Question: I have an array that holds the names and then displays the appropriate graphics using:
public void paintComponent(Graphics g){
'''
for(int i = 0; i<20; i++)
{
for(int j = 0; j<20; j++)
{
if(testMap.getData(i+(rowX-7), j+(columnY-7)).indexOf("rock") >= 0)
{
g.drawImage(image3, j*50 + 5*add, i*50 + 5*add2, 50, 50, this);
}
}
}
'''
This works well displaying the actual graphics of my game. However, for my minimap, I do the same thing, with different values and increased numbers in the 'i' and 'j' in the for loop. This creates a smaller version of the map with a bigger scope, which leaves me with this. (Note, I only included one of the drawImage() methods, I removed the rest here to make the code more readable):

This is pretty much my desired effect (aside from the positioning, which I can change easily), however, this only shows a smaller version of what I already see on the screen. Any larger than about 20 x20, though, and the game begins to lag heavily -- probably something to do with the terrible way that I coded it.
I have tried replacing the images with squares using fillRect, but it does not help the issue.
Here is the code of my main class if anybody would like to take a look: <URL>
The for loop within the paintComponent method begins at around line 3160, the loop for the main display is around 2678. I set up the Jframe at around 1260.
So, with all that said, basically my question is this:
Is there a better, more efficient way to create my minimap? My idea was to generate an image at the beginning of the program so that the game wouldn't have to recalculate every time the frame refreshes. I could create the map in advance, but I would have to manually update that every time I changed the map, which is definitely a hassle. I am having trouble researching how to do the former. My other idea is to slow the refresh rate of the minimap only, but I also do not know how to do that.
Other than that, if there are any simple fixes to the lag issue, please enlighten me. I apologize for the very, very messy code -- This is my first time programming anything with a display so I sort of just...hacked at it until it worked.
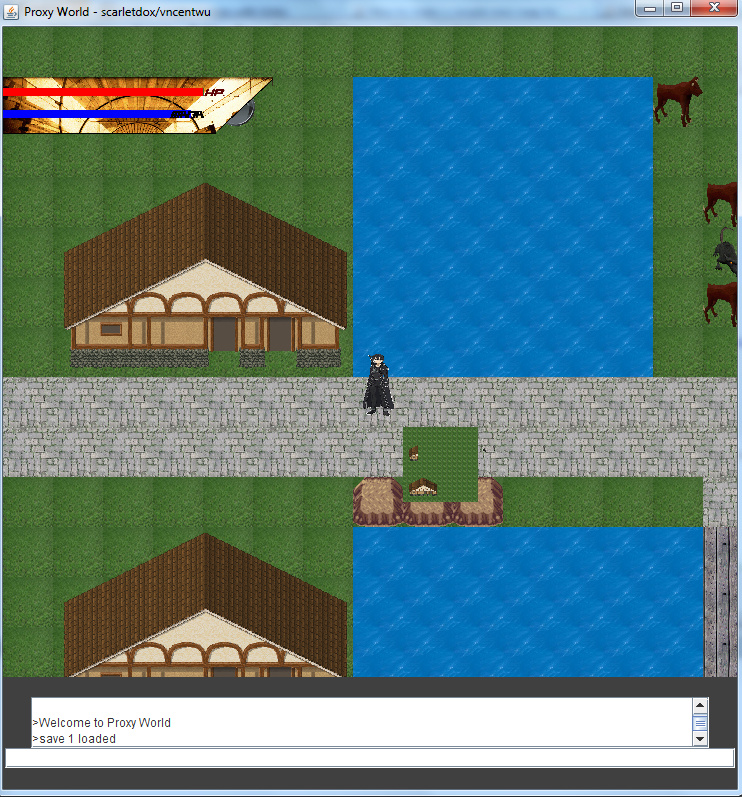
Answer: I don't know how easy this would be with your implementation, but instead of drawing an image, perhaps you could draw a square of a certain color based on what type of tile it should be?
For instance if you're looping through your list of tiles and you find a grass tile, you would first draw the grass tile at its proper location, then draw a smaller green square on the minimap.
The downside to this is that first you'd have to define what colors to use for the tiles, or perhaps when you load the tiles you can compute an average color for each one, and then just use that. Another issue is that the houses may not translate well on to the minimap, since the tiles have much more detail. You could draw some kind of house icon on the minimap instead of actually drawing any of the house tiles, though.
Basically, you want to use simpler representations of the objects in your map on the minimap, since it's smaller and less detail can be drawn anyway.